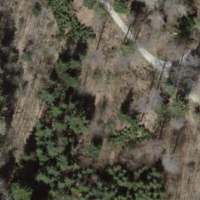
EUNIS habitat code: 41
Species observed at this site:
Vicia sepium